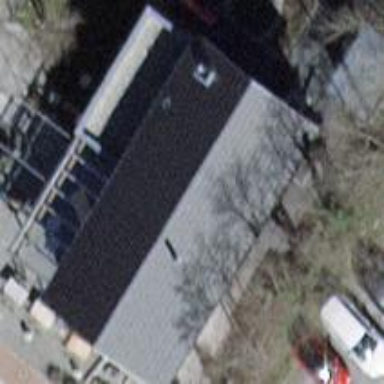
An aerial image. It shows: Restaurant.